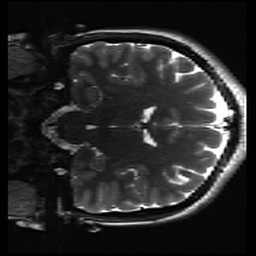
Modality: inplaneT2
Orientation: coronal